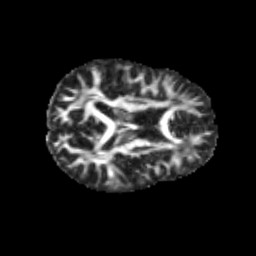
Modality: FA
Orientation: axial
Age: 12
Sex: male
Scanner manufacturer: siemens
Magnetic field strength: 3 T
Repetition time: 3.8 s
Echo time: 0.07 s